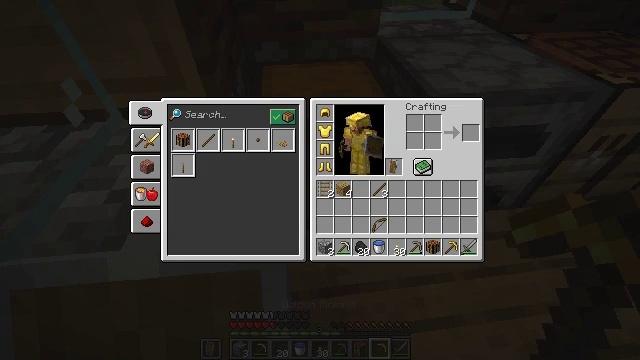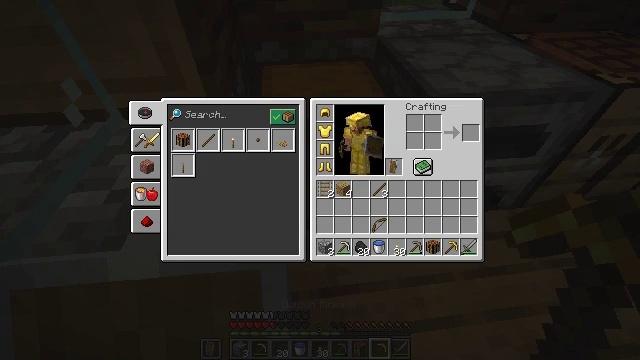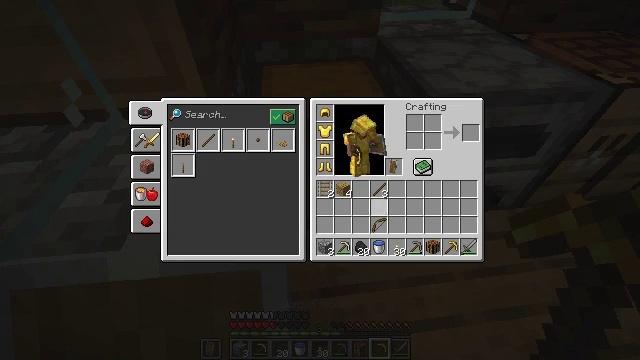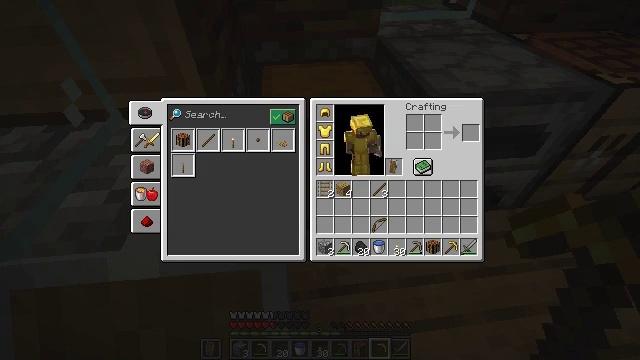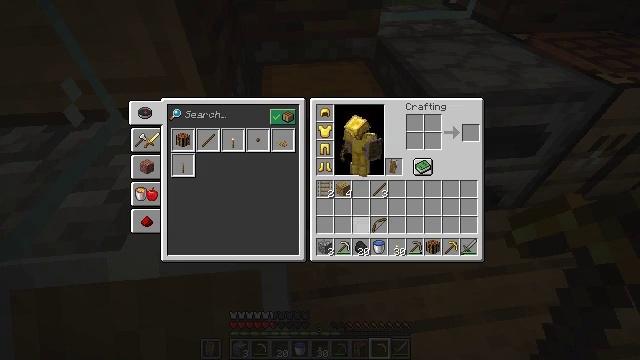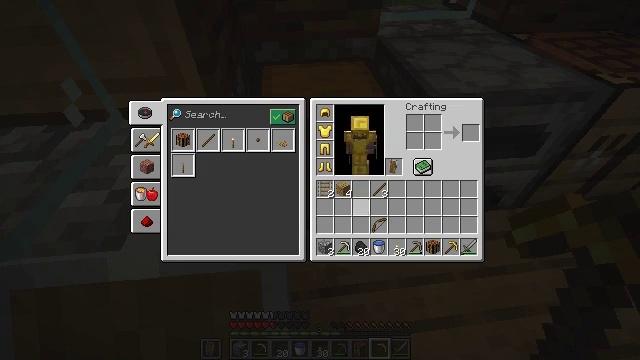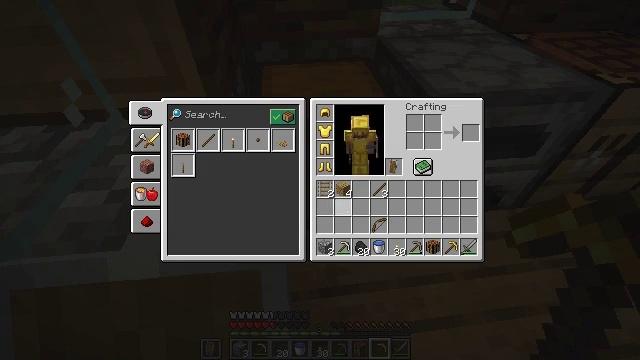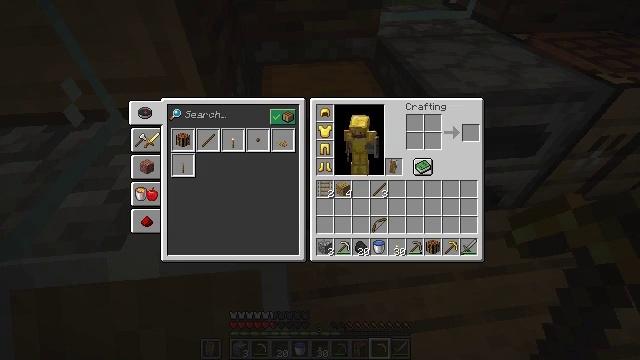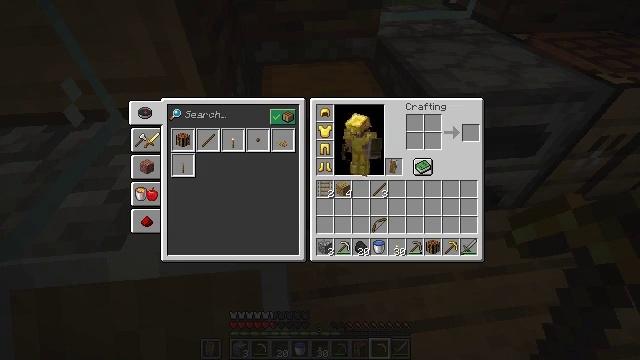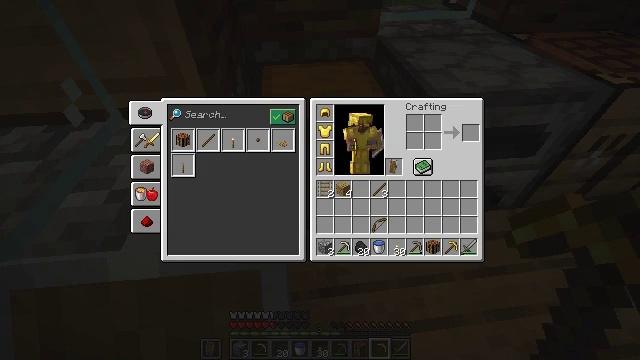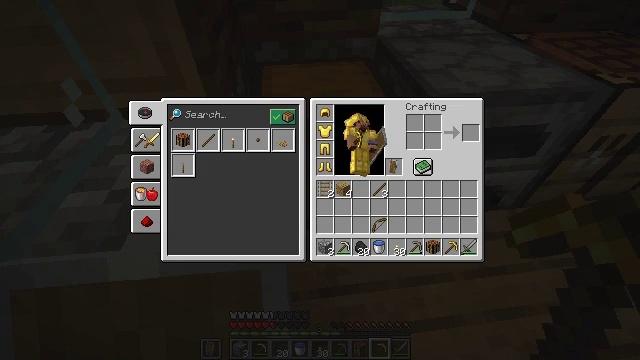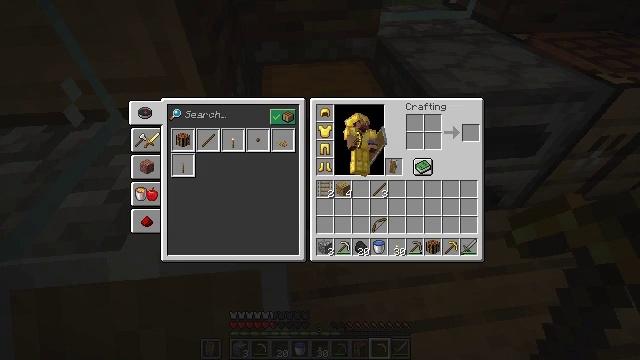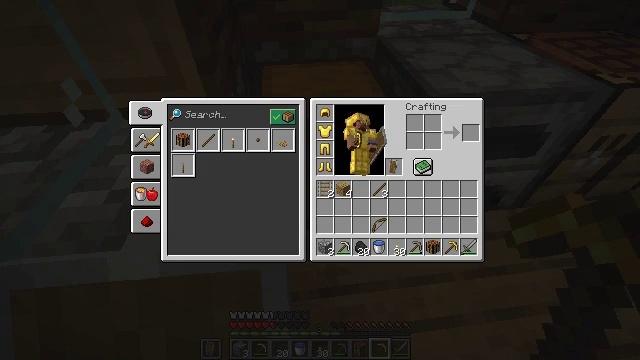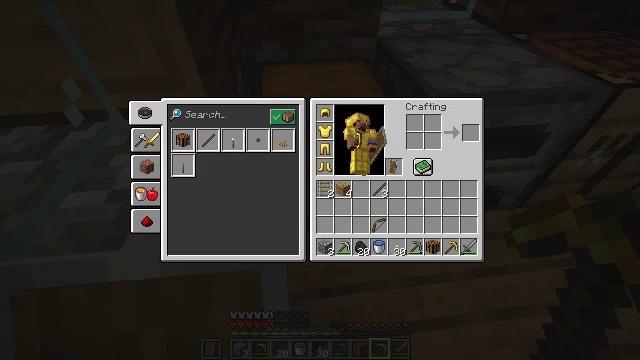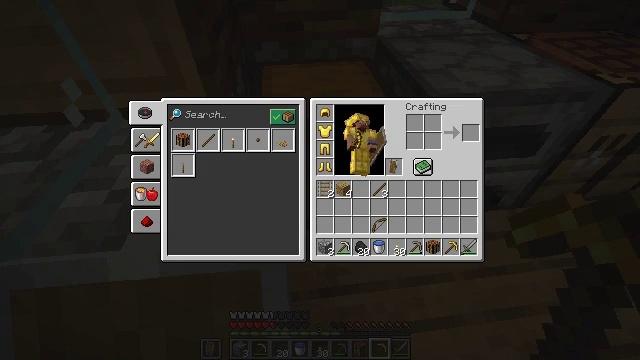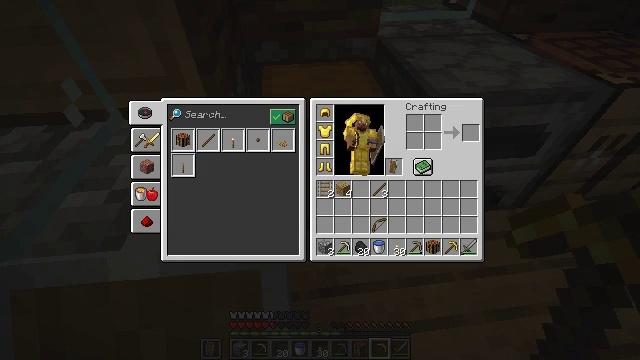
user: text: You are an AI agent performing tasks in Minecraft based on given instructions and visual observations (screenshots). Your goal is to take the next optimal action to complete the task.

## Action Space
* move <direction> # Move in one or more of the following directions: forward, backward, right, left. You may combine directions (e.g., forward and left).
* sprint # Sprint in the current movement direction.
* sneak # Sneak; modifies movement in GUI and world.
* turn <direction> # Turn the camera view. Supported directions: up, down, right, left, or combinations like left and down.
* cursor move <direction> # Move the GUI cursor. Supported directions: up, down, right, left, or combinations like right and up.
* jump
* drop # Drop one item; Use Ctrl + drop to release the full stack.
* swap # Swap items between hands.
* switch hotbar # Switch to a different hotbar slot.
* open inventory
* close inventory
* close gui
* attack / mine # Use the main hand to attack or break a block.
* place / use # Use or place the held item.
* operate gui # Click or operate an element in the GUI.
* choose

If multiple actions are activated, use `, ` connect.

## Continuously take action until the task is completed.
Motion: motion action
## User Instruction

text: Collect the grass from the surface.
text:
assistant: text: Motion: turn right and down
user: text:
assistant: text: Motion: no_op
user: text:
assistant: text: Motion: turn left and down
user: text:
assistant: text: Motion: turn right and up
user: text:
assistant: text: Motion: turn up
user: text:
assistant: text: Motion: turn left and up
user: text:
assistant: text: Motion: turn left and up
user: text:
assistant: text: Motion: turn right and up
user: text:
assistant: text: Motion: turn right and up
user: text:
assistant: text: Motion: turn left and down
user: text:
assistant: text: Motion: turn left and down
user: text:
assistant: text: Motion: no_op
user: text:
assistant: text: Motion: turn left and up
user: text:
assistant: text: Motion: turn left
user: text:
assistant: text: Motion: no_op
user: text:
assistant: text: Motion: turn right
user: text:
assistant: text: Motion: turn right and up
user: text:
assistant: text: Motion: turn right
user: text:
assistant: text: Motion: turn left
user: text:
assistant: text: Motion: no_op
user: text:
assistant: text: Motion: no_op
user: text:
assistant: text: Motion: turn left and down
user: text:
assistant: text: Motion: no_op
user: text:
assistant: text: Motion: no_op
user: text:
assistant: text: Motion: turn left and down
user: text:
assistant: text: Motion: turn right
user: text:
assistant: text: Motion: turn left and down
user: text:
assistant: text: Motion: turn left and down
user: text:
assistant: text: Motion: no_op
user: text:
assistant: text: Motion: turn right and up